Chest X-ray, PA view. Patient: 26 years old, sex M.
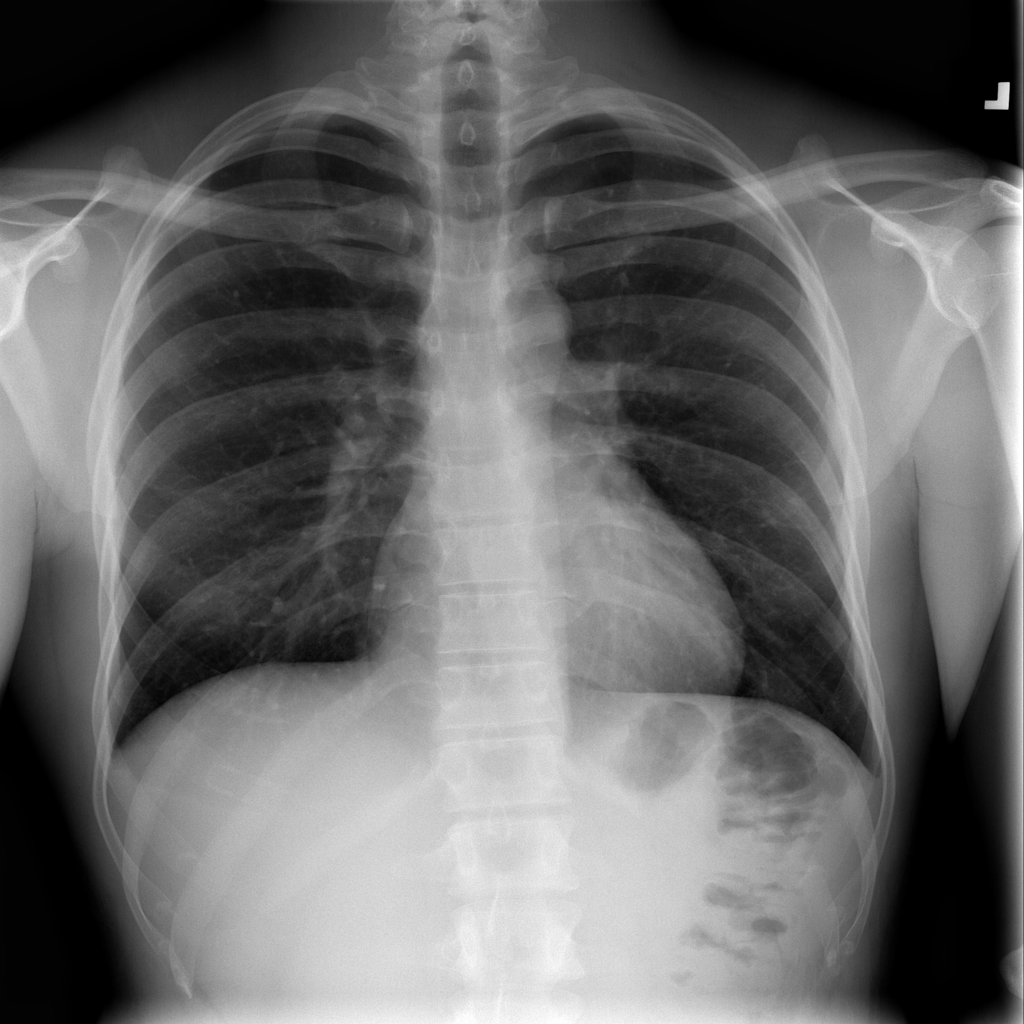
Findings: No Finding